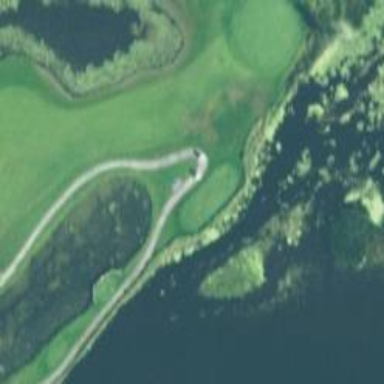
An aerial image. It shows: Path for both road and golf.